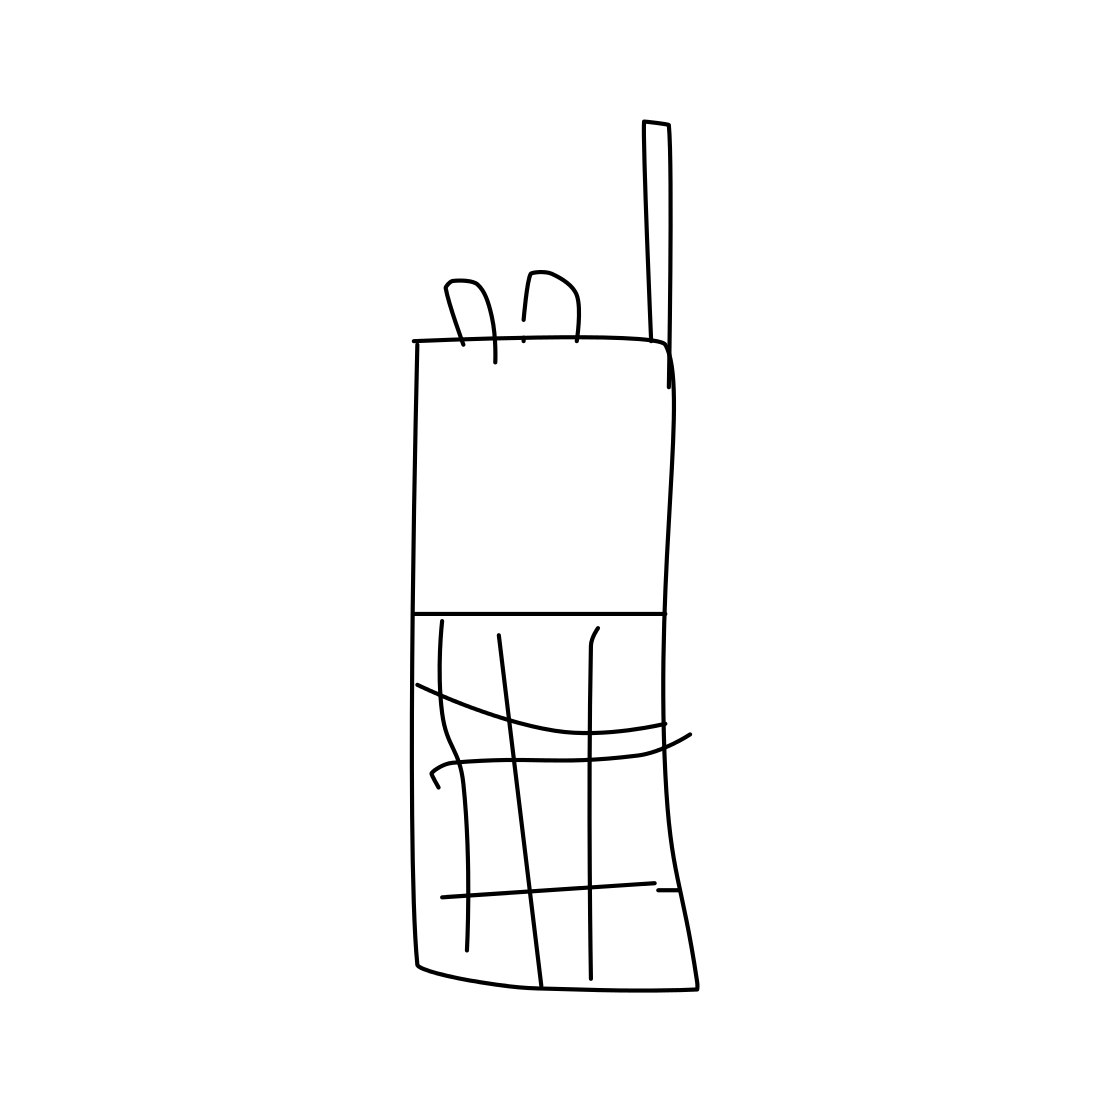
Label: walkie talkie